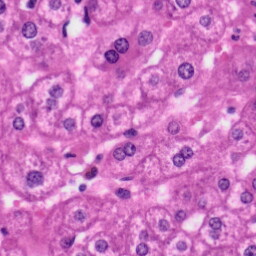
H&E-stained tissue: Liver